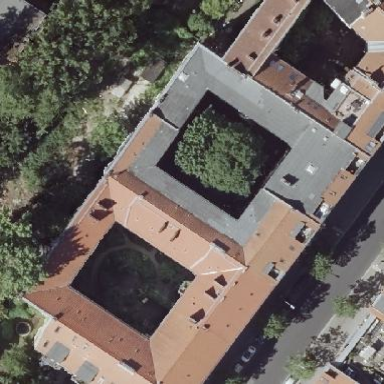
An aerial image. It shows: The apartments building with roof made of roof tiles.